Interaction volume radius: 10 \u00c5
Interaction volume height: 15 \u00c5
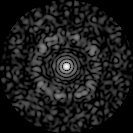
Disorder parameter: 0.8269